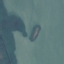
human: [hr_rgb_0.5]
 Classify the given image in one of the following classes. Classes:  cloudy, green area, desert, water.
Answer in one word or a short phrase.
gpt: water